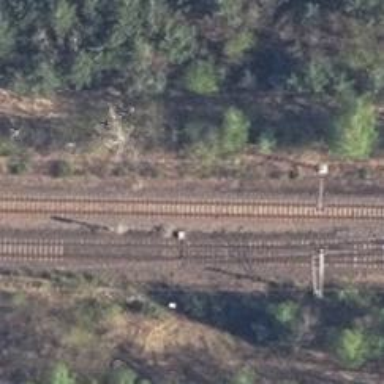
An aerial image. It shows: Railway switch.